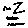
Label: zigzag